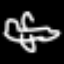
Label: airplane